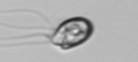
Label: flagellate_morphotype1